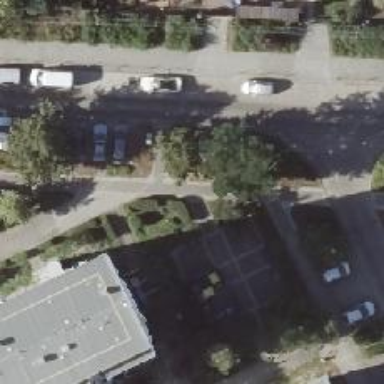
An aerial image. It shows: Sidewalk.